Field crop: maize
Growth stage: 2
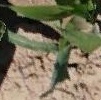
Species: maize